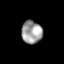
Tissue: skin
Cell type: Others
Senescence score: 0.7776
Nuclear area (px): 452
Mean DAPI intensity: 161.721